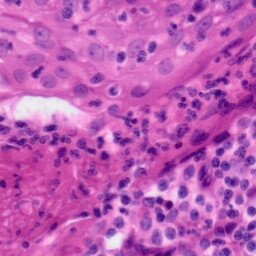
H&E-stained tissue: Tonsil